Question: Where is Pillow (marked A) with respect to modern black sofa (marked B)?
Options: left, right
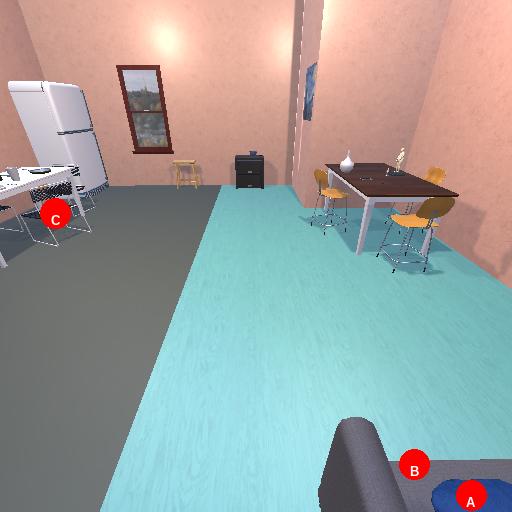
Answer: left